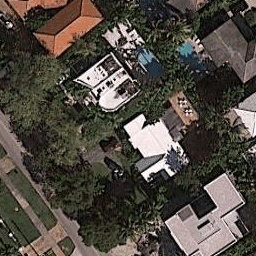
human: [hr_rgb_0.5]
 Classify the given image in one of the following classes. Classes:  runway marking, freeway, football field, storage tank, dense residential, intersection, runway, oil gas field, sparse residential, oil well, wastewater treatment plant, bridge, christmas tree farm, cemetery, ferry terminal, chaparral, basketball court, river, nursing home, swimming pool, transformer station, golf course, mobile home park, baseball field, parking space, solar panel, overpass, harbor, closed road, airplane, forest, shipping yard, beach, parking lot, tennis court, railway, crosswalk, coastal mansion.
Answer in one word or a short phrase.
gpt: coastal mansion